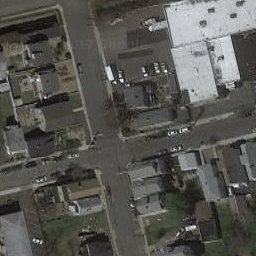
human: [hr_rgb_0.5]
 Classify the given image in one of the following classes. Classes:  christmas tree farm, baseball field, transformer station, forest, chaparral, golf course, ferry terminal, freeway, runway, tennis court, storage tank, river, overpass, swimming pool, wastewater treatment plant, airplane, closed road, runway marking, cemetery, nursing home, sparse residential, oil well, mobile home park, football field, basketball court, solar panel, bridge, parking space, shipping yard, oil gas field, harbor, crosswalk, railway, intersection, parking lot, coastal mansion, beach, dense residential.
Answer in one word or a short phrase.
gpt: intersection